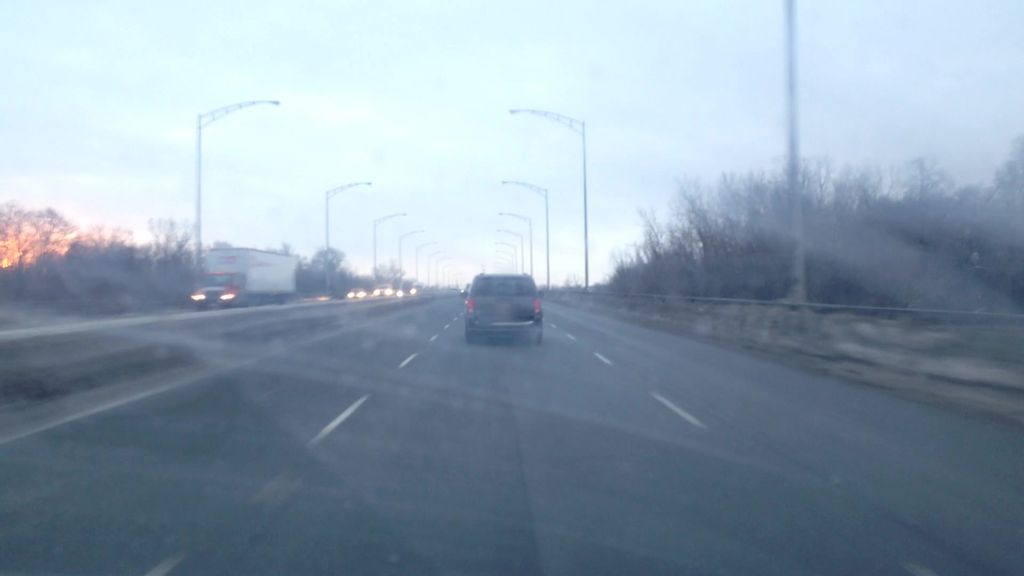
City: montreal